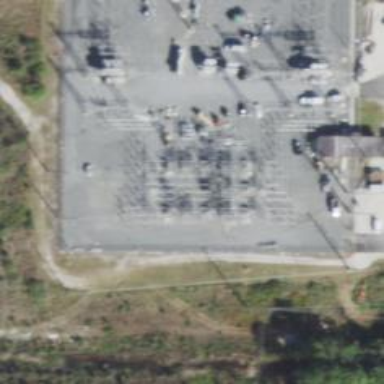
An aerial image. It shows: Switch used for power control.